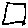
Label: square